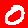
Digit: 0